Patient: sex M, age 37
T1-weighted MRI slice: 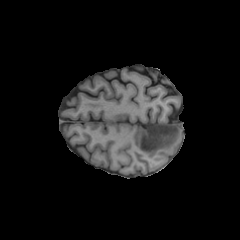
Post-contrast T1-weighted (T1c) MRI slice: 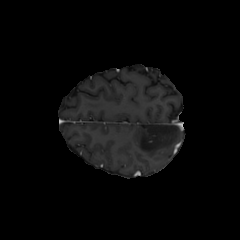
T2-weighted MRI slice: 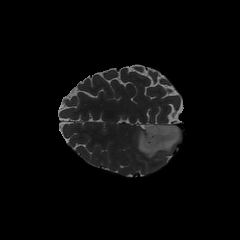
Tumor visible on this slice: yes
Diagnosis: Astrocytoma, IDH-mutant
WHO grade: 2